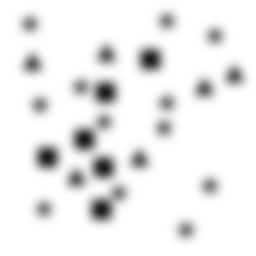
Squares: 6
Triangles: 6
Stars: 12
Total shapes: 24